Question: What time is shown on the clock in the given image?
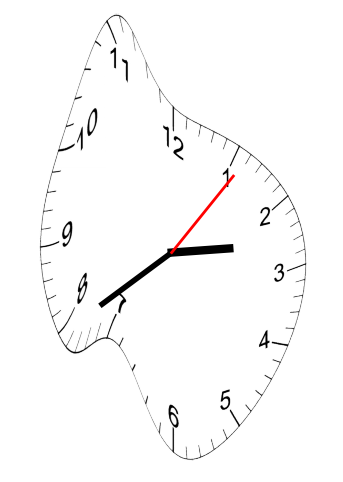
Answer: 02:39:06